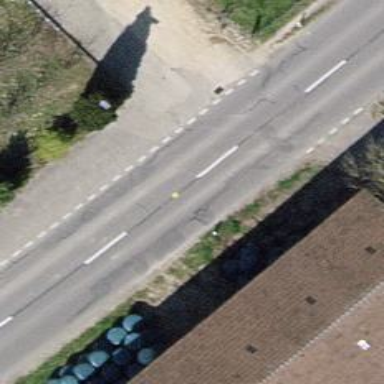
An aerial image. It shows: Tertiary road.